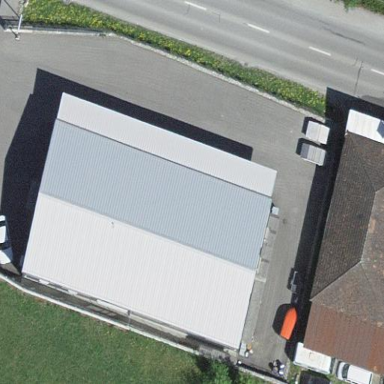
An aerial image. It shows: Warehouse.